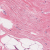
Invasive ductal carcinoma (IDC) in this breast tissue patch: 0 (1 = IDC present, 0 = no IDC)